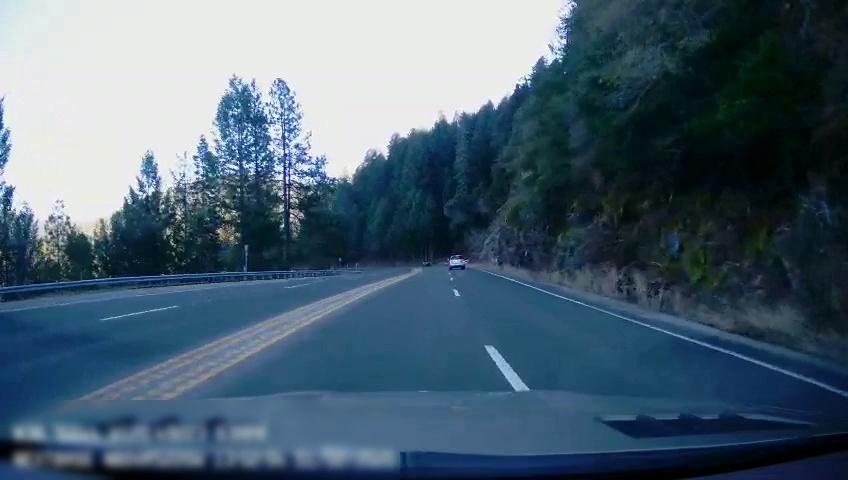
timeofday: Day
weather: Sunny
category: Drivable Space
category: Vehicles | SUV
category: Lanes | Current Lane
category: Lanes | Alternate Lane
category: Lanes | Current Lane
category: Lanes | Alternate Lane
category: Lanes | Opposite Lane
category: Lanes | Opposite Lane
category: Lanes | Opposite Lane
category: Lanes | Opposite Lane